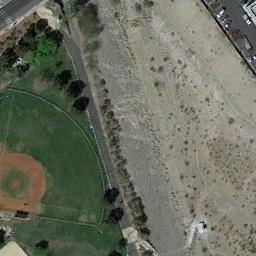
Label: baseball_diamond